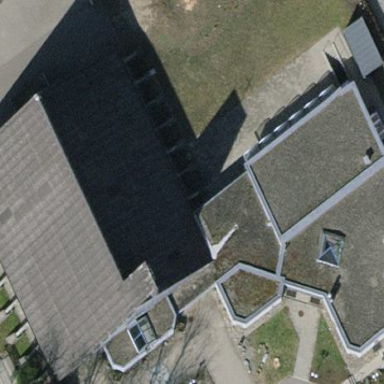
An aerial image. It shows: Building that is place of worship.